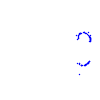
Particle: kaon